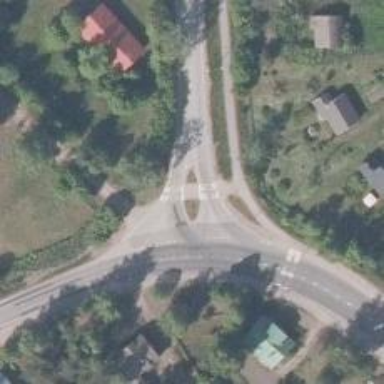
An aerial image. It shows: Uncontrolled road crossing.